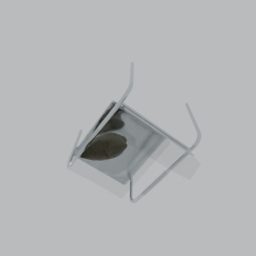
Label: furniture